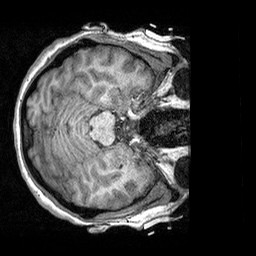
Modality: T1w
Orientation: axial
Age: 20
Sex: female
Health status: healthy
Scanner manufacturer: siemens
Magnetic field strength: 3 T
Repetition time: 2.3 s
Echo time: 0.00303 s